Имеются два заряженных конденсатора с ёмкостями $C_{1}=18~мкФ$ и $\mathrm{C}_{2}=19~мкФ$. Напряжения на конденсаторах равны соответственно $U_{1}=76~В$ и $U_{2}=190~B$. Третий конденсатор с неизвестной ёмкостью $C$ подсоединён к конденсатору $C_{2}$ (см. рисунок).  Ключ $K$ переключают из правого положения в левое, а после перезарядки конденсаторов возвращают в исходное положение. Известно, что после выполнения $44$ таких циклов разность напряжений $\left(U_{2}-U_{1}\right)_{44}$ составила $1 \%$ от первоначальной $\left(U_{2}-U_{1}\right)_{0}$.
Чему равна ёмкость конденсатора $C$ ?
Какое напряжение $U_{\infty}$ установится на конденсаторах после большого числа циклов?
Какая тепловая энергия выделится на резисторе $R$ после большого числа циклов?
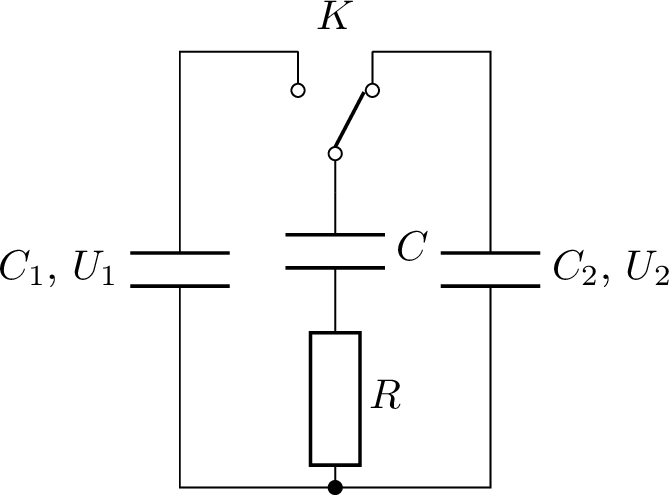
Чему равна ёмкость конденсатора $C$ ?
Решение: Введем обозначения $$ \frac{C}{C_{1}}=\alpha, \quad \frac{C}{C_{2}}=\beta. $$ Исходное напряжение на конденсаторе $C$ равно $U_{2}$. Рассмотрим первый цикл перезарядки конденсаторов. Обозначим $U_{1}^{\prime}$ напряжение на $C$ после переключения ключа в левое положение и перезарядки конденсаторов. По закону сохранения заряда $$ C_{1} U_{1}+C U_{2}=\left(C_{1}+C\right) U_{1}^{\prime} \quad \Rightarrow \quad U_{1}^{\prime}=\frac{U_{1}+\alpha U_{2}}{1+\alpha}. $$ Аналогично найдем напряжение $U_{2}^{\prime}$ на $C$ после переключения в правое положение и перезарядки: $$ C_{2} U_{2}+C U_{1}^{\prime}=\left(C_{2}+C\right) U_{2}^{\prime} \Rightarrow U_{2}^{\prime}=\frac{U_{2}+\beta U_{1}^{\prime}}{1+\beta}. $$ Вычислим разность напряжений на конденсаторах после первого цикла: $$ \Delta U^{\prime}=U_{2}^{\prime}-U_{1}^{\prime}=\frac{U_{2}-U_{1}^{\prime}}{\beta+1}=\frac{U_{2}-U_{1}}{(1+\alpha)(1+\beta)}. $$ Таким образом, после каждого цикла разность напряжений на конденсаторах уменьшается в $(\alpha+1)(\beta+1)$ раз. После $n$ циклов разность напряжений уменьшится в $((1+\alpha)(1+\beta))^{n}$ раз. По условию задачи $$ \frac{(\Delta U)_{44}}{(\Delta U)_{0}}=\frac{1}{((1+\alpha)(1+\beta))^{44}}=\frac{1}{100} . $$ Следовательно, $$ (1+\alpha)(1+\beta)=\sqrt[44]{100} \approx 1.11. $$ Как мы видим, $\alpha \ll 1$, $\beta \ll 1$. Пренебрегая слагаемым $\alpha \beta$, можно записать: $$ 1+\alpha+\beta=1.11 \quad \Rightarrow \quad C\left(\frac{1}{C_{1}}+\frac{1}{C_{2}}\right)=0.11 . $$ Подставляя значения величин $C_{1}$ и $C_{2}$, получим: $$ C=1.0~мкФ. $$
Ответ: $$ C=1.0~мкФ. $$

Какое напряжение $U_{\infty}$ установится на конденсаторах после большого числа циклов?
Решение: После большого числа циклов напряжения $U_{\infty}$ на всех конденсаторах станут равными. Мысленно соединим конденсаторы параллельно. По закону сохранения заряда: $$ C_{1} U_{1}+C_{2} U_{2}+C U_{2}=\left(C_{1}+C_{2}+C\right) U_{\infty} . $$ Откуда получим $$ U_{\infty}=\frac{C_{1} U_{1}+C_{2} U_{2}+C U_{2}}{C_{1}+C_{2}+C}=136~В. $$
Ответ: $$ U_{\infty}=\frac{C_{1} U_{1}+C_{2} U_{2}+C U_{2}}{C_{1}+C_{2}+C}=136~В. $$

Какая тепловая энергия выделится на резисторе $R$ после большого числа циклов?
Решение: Вычислим первоначальную энергию, запасенную в конденсаторах до перезарядок и после большого числа циклов: $$ \begin{aligned} &W_{0}=\frac{C_{1} U_{1}^{2}}{2}+\frac{\left(C+C_{2}\right) U_{2}^{2}}{2}=0.413~Дж, \\ &W_{\infty}=\frac{\left(C_{1}+C_{2}+C\right) U_{\infty}^{2}}{2}=0.351~Дж. \end{aligned} $$ По закону сохранения энергии тепло, выделившееся на резисторе равно ТУТ НЕ ХВАТАЕТ ФОРМУЛЫ ИЛИ ТЕКСТА На резисторе выделится тепловая энергия $Q=\Delta W_{э}$. $$ Q=W_{0}-W_{\infty}=0.062~Дж. $$
Ответ: $$ Q=0.062~Дж. $$
Темы:
T, Электричество, Цепи, RC-цепи, Цепь с конденсатором, Всероссийские, Электрические цепи